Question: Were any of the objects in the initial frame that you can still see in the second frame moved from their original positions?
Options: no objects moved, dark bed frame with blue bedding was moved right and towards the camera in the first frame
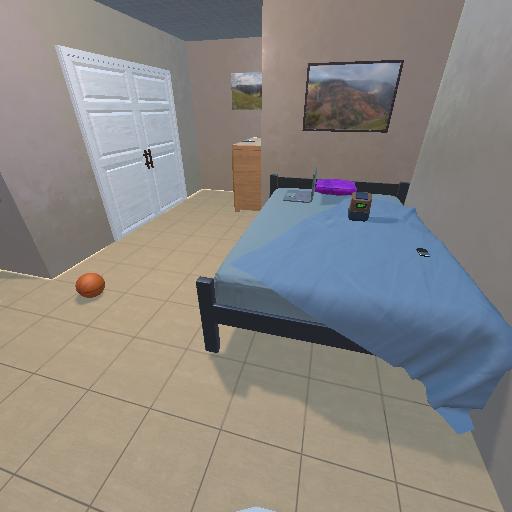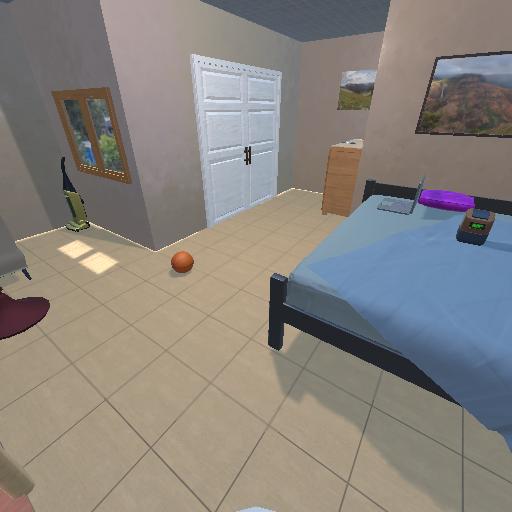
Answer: no objects moved